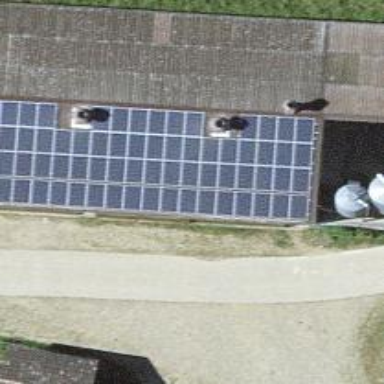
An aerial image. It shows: Solar photovoltaic panel generator.